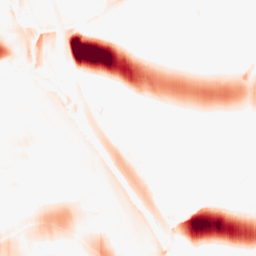
Category: morphological
Decomposition family: morphological_ellipse
Decomposition parameters: operation: opening
width: 50
height: 5
Upsampling method: linear_exact
Upsampling parameters: scale: 4
Upsampling scale: 4